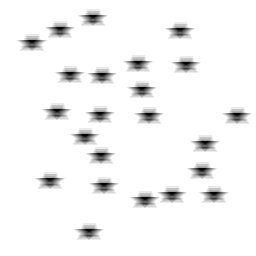
Squares: 0
Triangles: 0
Stars: 23
Total shapes: 23